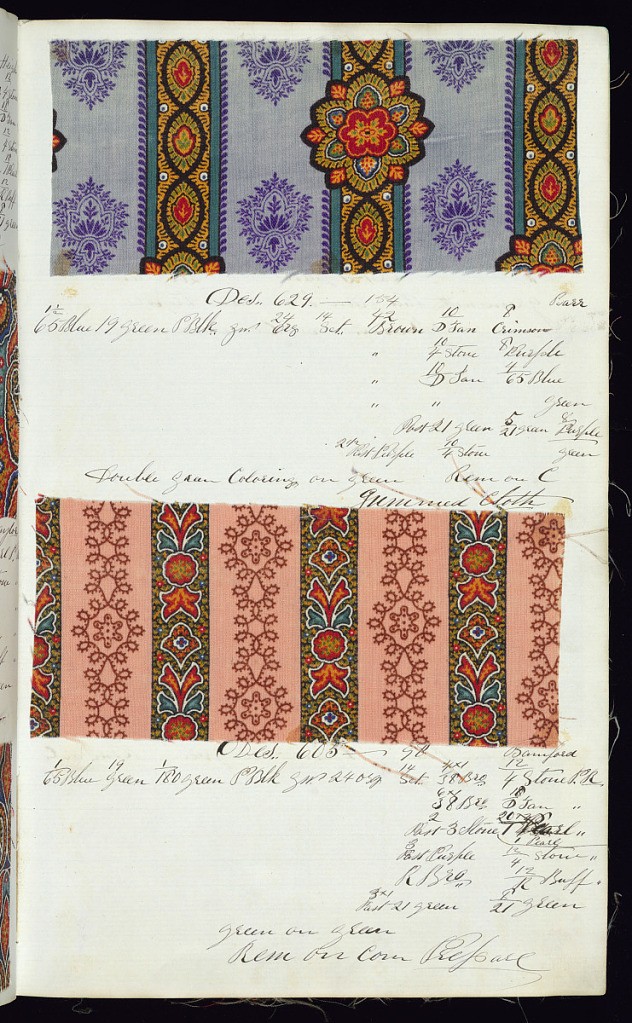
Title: Dyer's record book
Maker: Old Pacific Print Works, Lawrence, MA, USA
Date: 1866–67
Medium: cardboard, paper, cotton
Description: Notebook with handwritten formulas for dyestuffs to be used for printing textiles.  Book contains 236 samples in various designs and brilliant colors.